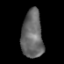
Tissue: prostate
Cell type: Epithelial cells
Senescence score: 0.3489
Nuclear area (px): 993
Mean DAPI intensity: 103.119